Aerial crown-view tile of a tropical tree (Barro Colorado Island, Panama), acquired 20250512:
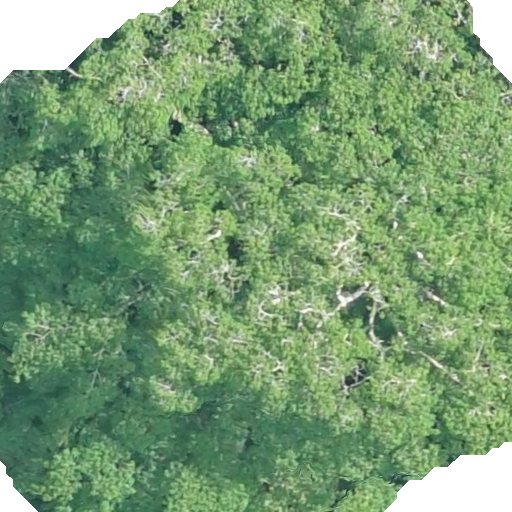
Species: Hura crepitans
GBIF accepted scientific name: Hura crepitans
Crown area: 504.658 m²